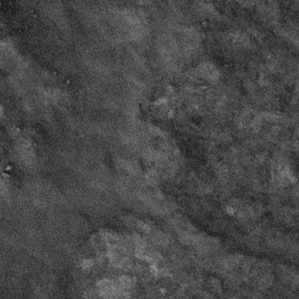
Label: frost